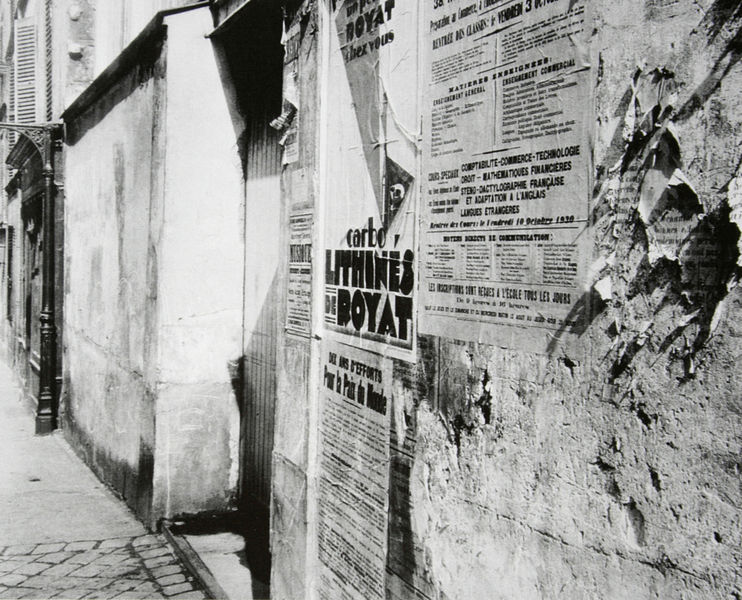
Titel: Plakatwand
Künstler: Annelise Kretschmer
Standort: Berlin
Institution: Galerie Berinson
Schlagwörter: tür, wand, pflaster, risse, plakate, information, wandzeitung